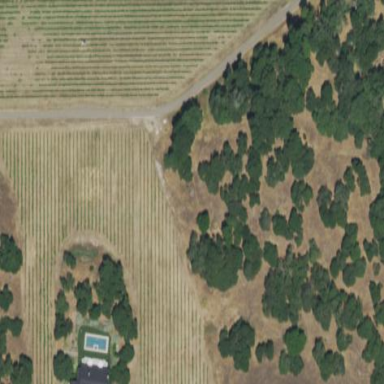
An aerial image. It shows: Vineyard with wine grapes as the crop.